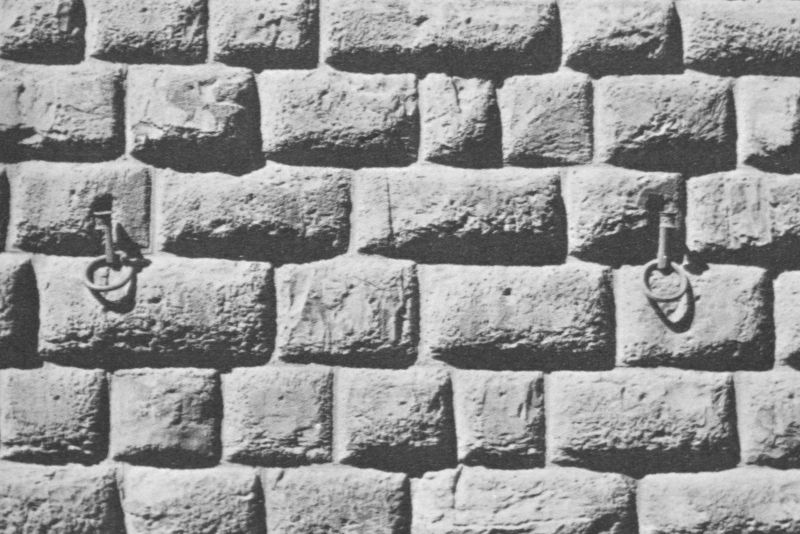
Titel: Palazzo Medici-Riccardi (Rustika)
Künstler: Michelozzo di Bartolommeo
Standort: Firenze
Institution: Palazzo Medici-Riccardi
Schlagwörter: dunkel, gestein, schatten, weiß, ausschnitt, grau, hell, licht, raum, schwarz, schloss, alt, wand, architektur, stein, steine, sonne, renaissance, pferde, relief, lehm, kette, mauer, ziegel, detail, metall, nägel, ring, befestigung, foto, fotografie, eisen, fugen, halterung, gewölbe, haken, ringe, rechteck, beton, schwarz-weiss, gefangen, waffen, ketten, photo, gemäuer, rustika, ziegelsteine, gefängnis, kerker, klinker, quader, hel, mauern, rechteckig, schlüssel, anker, schlösser, verfallen, quadratisch, rustiziert, rustica, ziegelstein, bossen, aussenwand, verankerung, eisenring, folter, oesen, öse, klagemauer, bolzen, mörtel, steinquadar, bearbeitung, benutzt, behauen, halterungen, hanfschellen, rechtecht, eisenringe, gussringe, bossenrustica